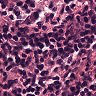
Metastatic tissue present: no